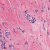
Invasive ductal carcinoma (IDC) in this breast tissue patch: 1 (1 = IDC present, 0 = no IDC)